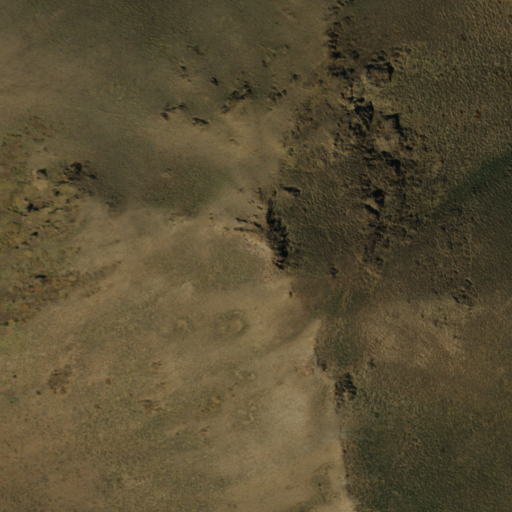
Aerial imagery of mountain in Nevada named Indian Ikes Point containing shrub and evergreen forest